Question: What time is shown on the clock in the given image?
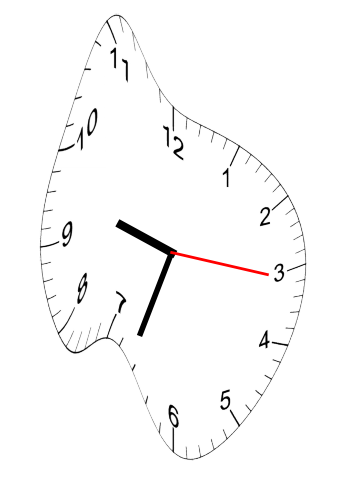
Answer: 09:33:16